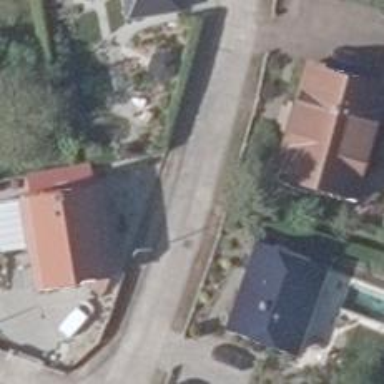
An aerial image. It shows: Residential road with concrete plates surface.